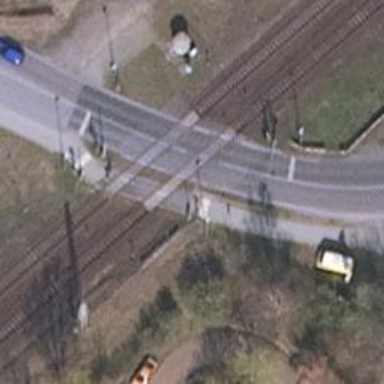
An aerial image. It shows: Level crossing along the railway.